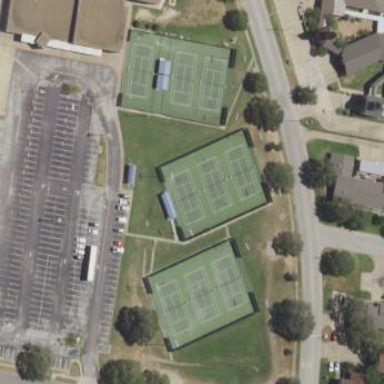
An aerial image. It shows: Tennis court on the leisure land pitch.